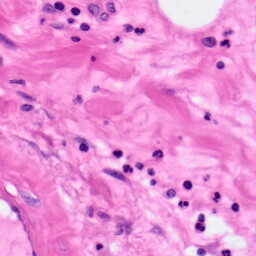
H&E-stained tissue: Pancreatic